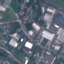
Land use / land cover: Industrial